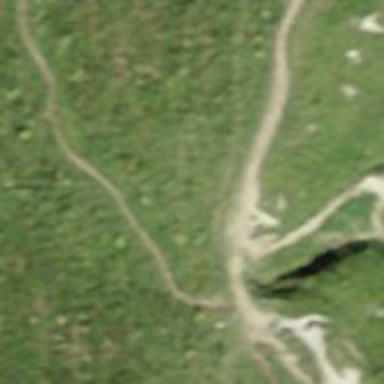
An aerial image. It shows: Path on the ground.